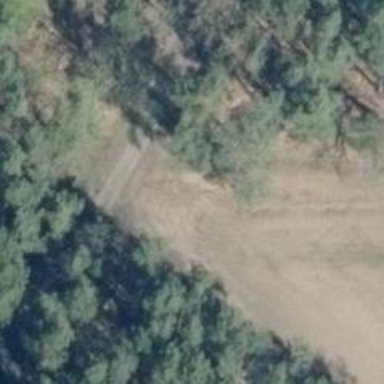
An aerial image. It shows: Track road with grade4 tracktype.